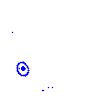
Particle: kaon